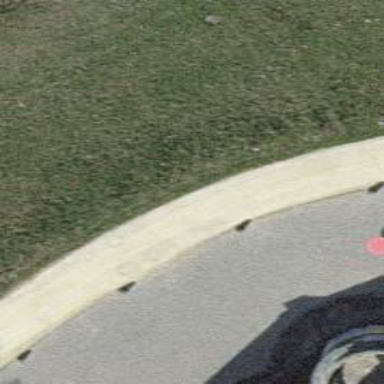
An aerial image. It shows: Bollard barrier.